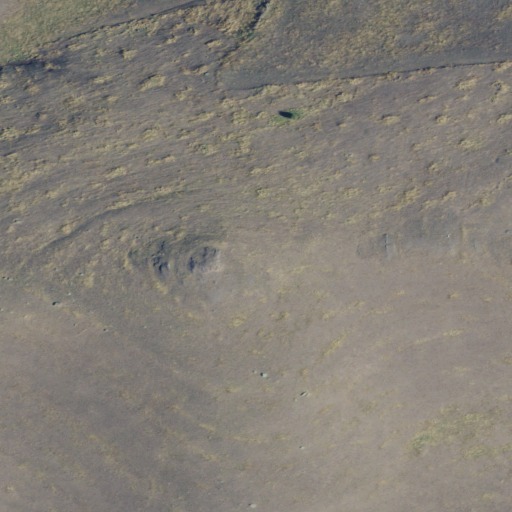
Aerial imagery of mountain in Montana named Rocky Butte containing grassland and cultivated crops